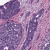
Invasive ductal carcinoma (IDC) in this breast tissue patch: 0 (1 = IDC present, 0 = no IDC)